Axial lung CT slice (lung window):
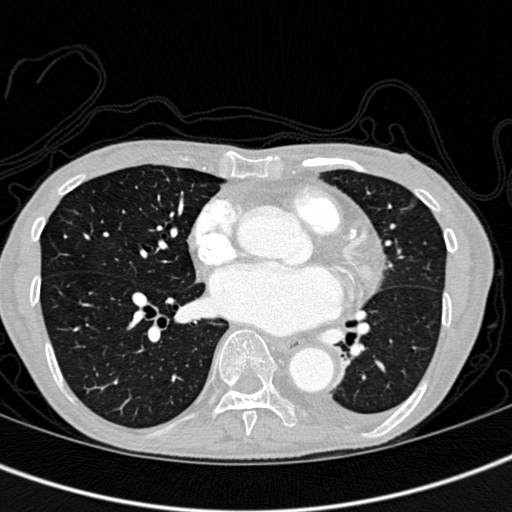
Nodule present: no